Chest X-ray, PA view. Patient: 64 years old, sex M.
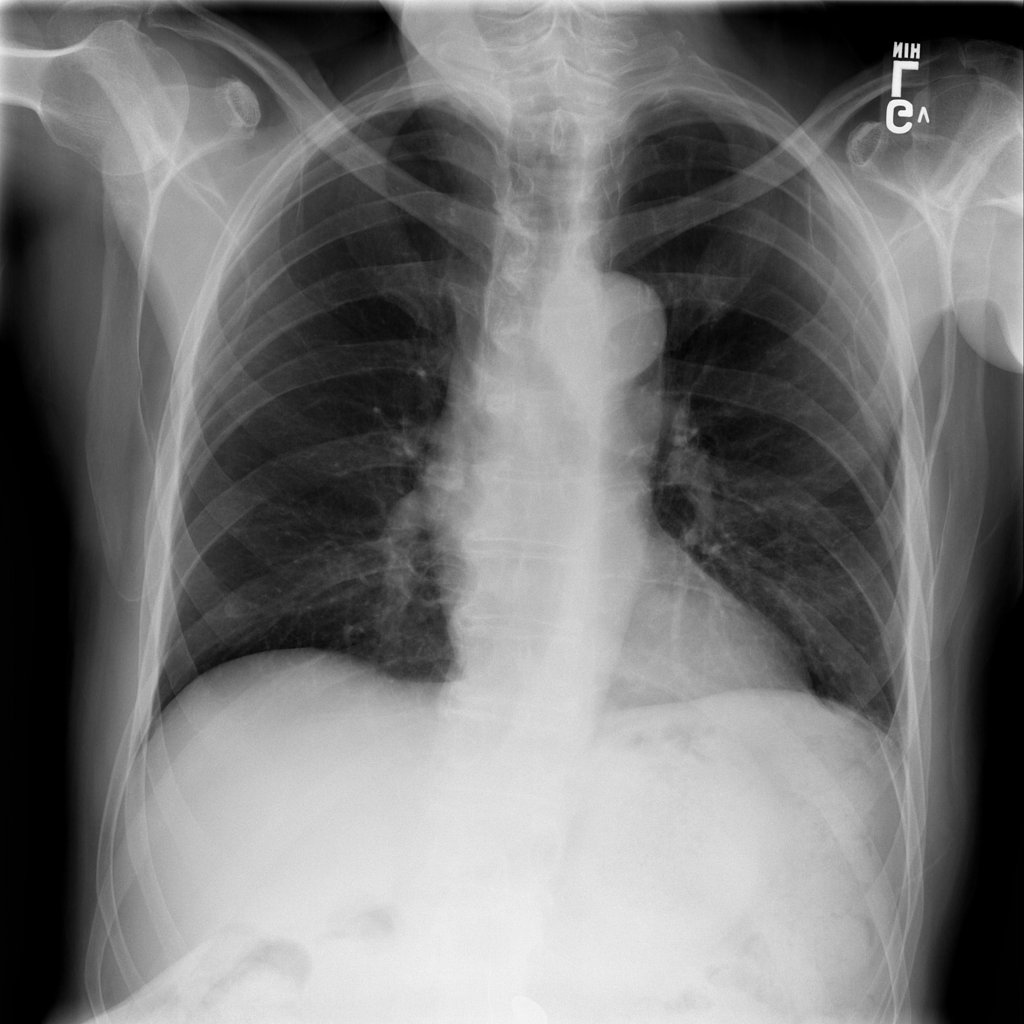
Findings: No Finding